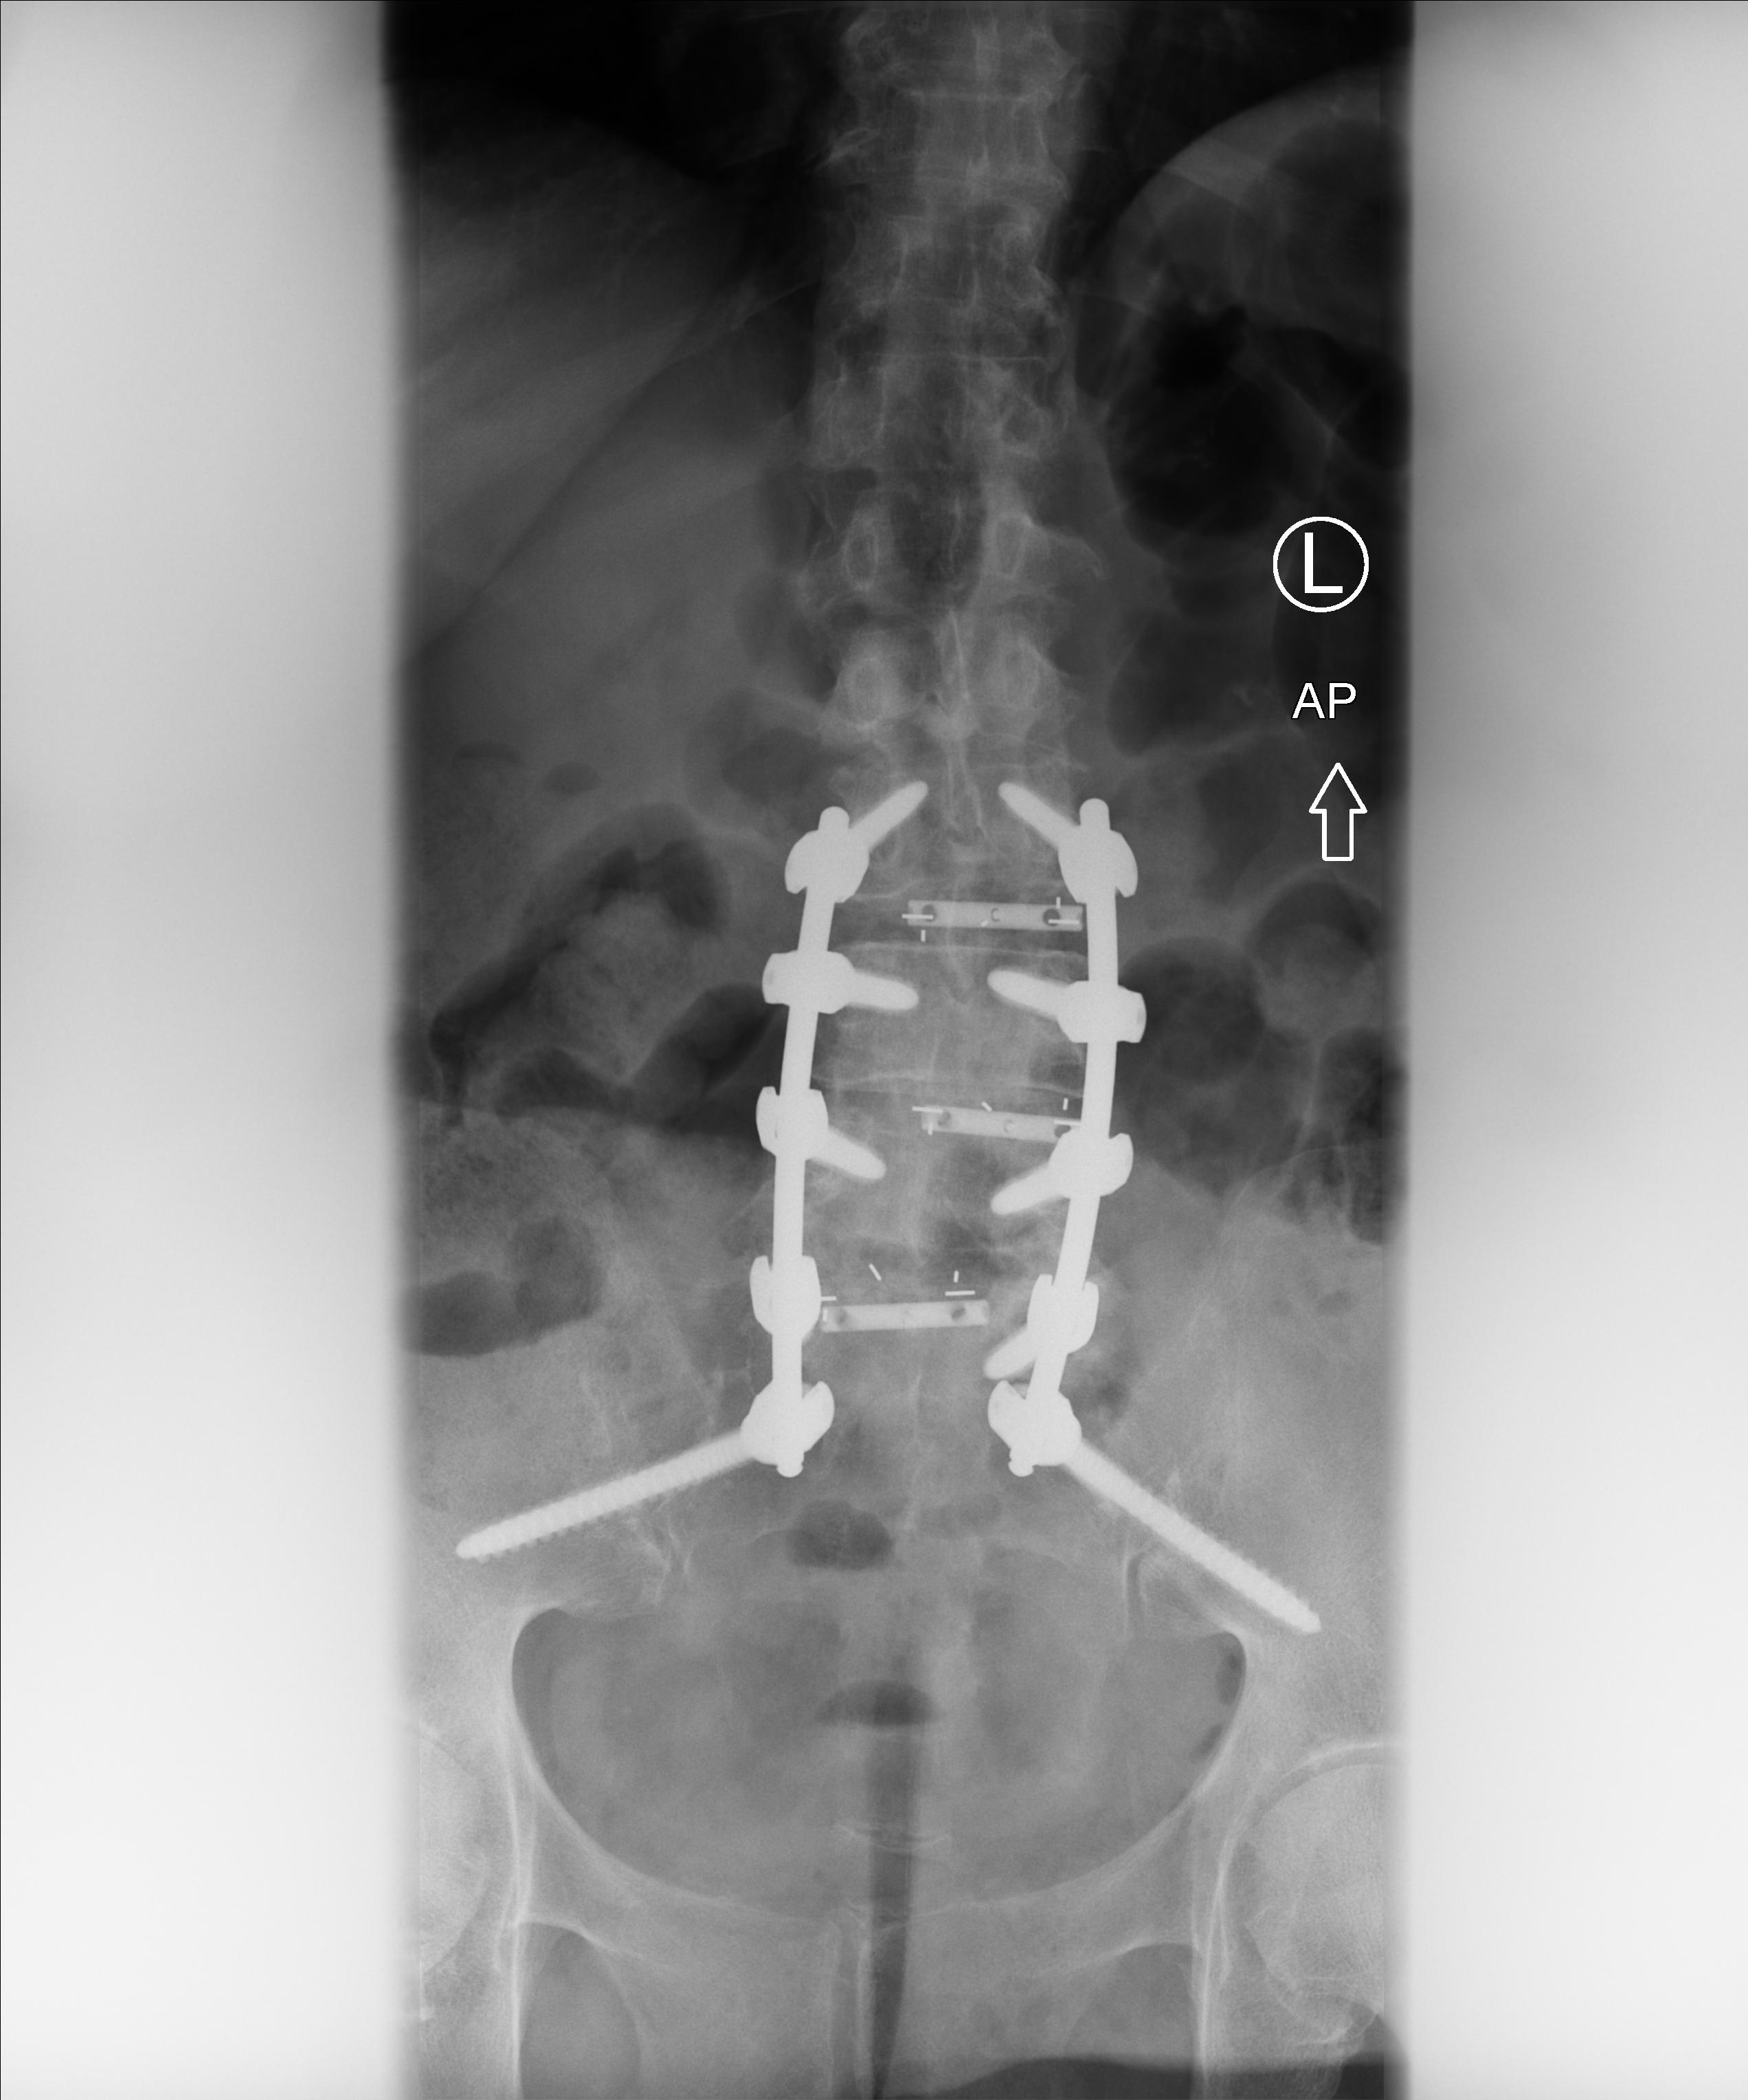
View: AP
Implant manufacturer: medtronic solera